Question: I currently have data which looks like this:
'''
Afghanistan_co2 Afghanistan_income Year Afghanistan_population Albania_co2
1 NaN <PHONE> <PHONE> NaN
2 NaN <PHONE> <PHONE> NaN
3 NaN <PHONE> <PHONE> NaN
4 NaN <PHONE> <PHONE> NaN
'''
and I would like to use melt to turn it into this:

But with the labels instead as 'Year', 'Country', 'population Value',' co2 Value', 'income value'
It is a large dataset with many rows and columns, so I don't know what to do, I only have this so far:
'''
pd.melt(merged_countries_final, id_vars=['Year'])
'''
I've done this since there does exist a column in the dataset titled 'Year'.
What should I do?
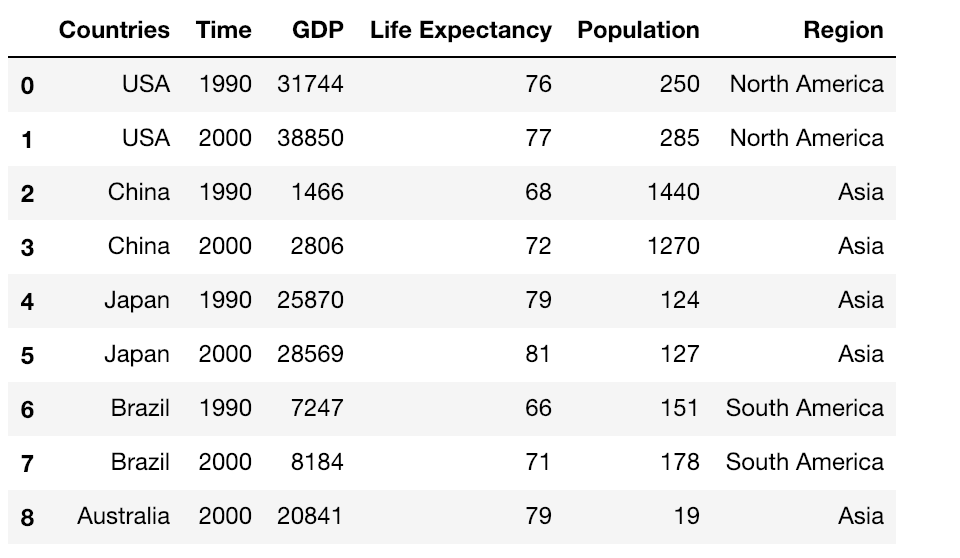
Answer: Just doing with 'str.split' with your columns
'''
df.set_index('Year',inplace=True)
df.columns=pd.MultiIndex.from_tuples(df.columns.str.split('_').map(tuple))
df=df.stack(level=0).reset_index().rename(columns={'level_1':'Country'})
df
Year Country co2 income population
0 1801 Afghanistan NaN 603.0 <PHONE>.0
1 1802 Afghanistan NaN 603.0 <PHONE>.0
2 1803 Afghanistan NaN 603.0 <PHONE>.0
3 1804 Afghanistan NaN 603.0 <PHONE>.0
'''